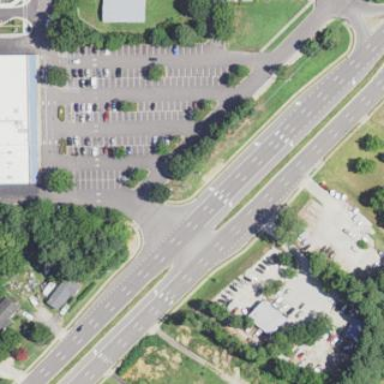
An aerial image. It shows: Parking area with asphalt surface.